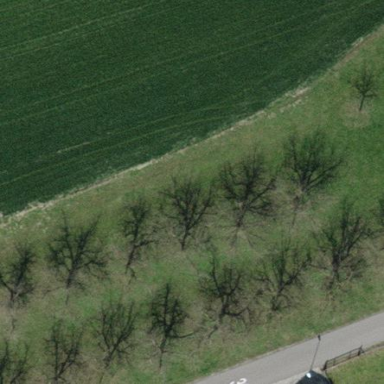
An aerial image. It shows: Orchard.